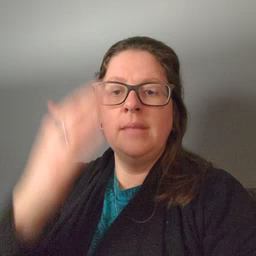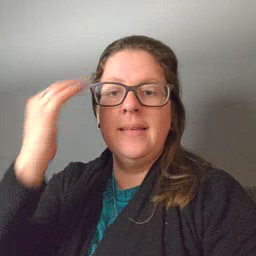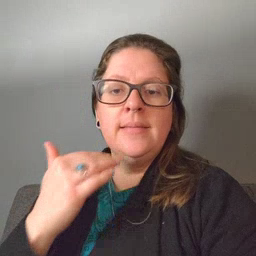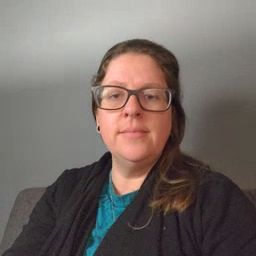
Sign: head